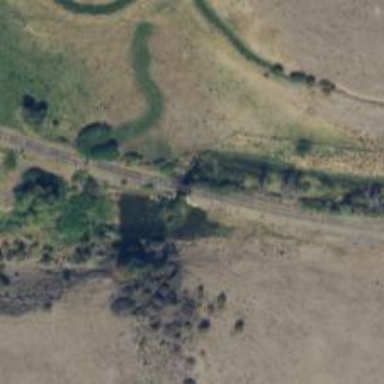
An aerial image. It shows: Preserved railway bridge with rails.